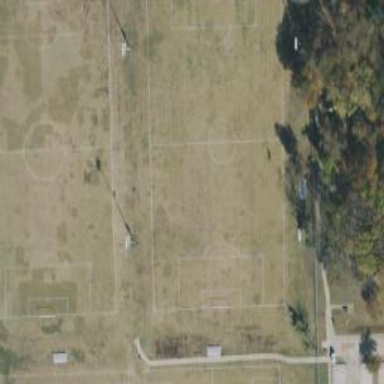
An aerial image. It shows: Soccer pitch for leisure land activities.